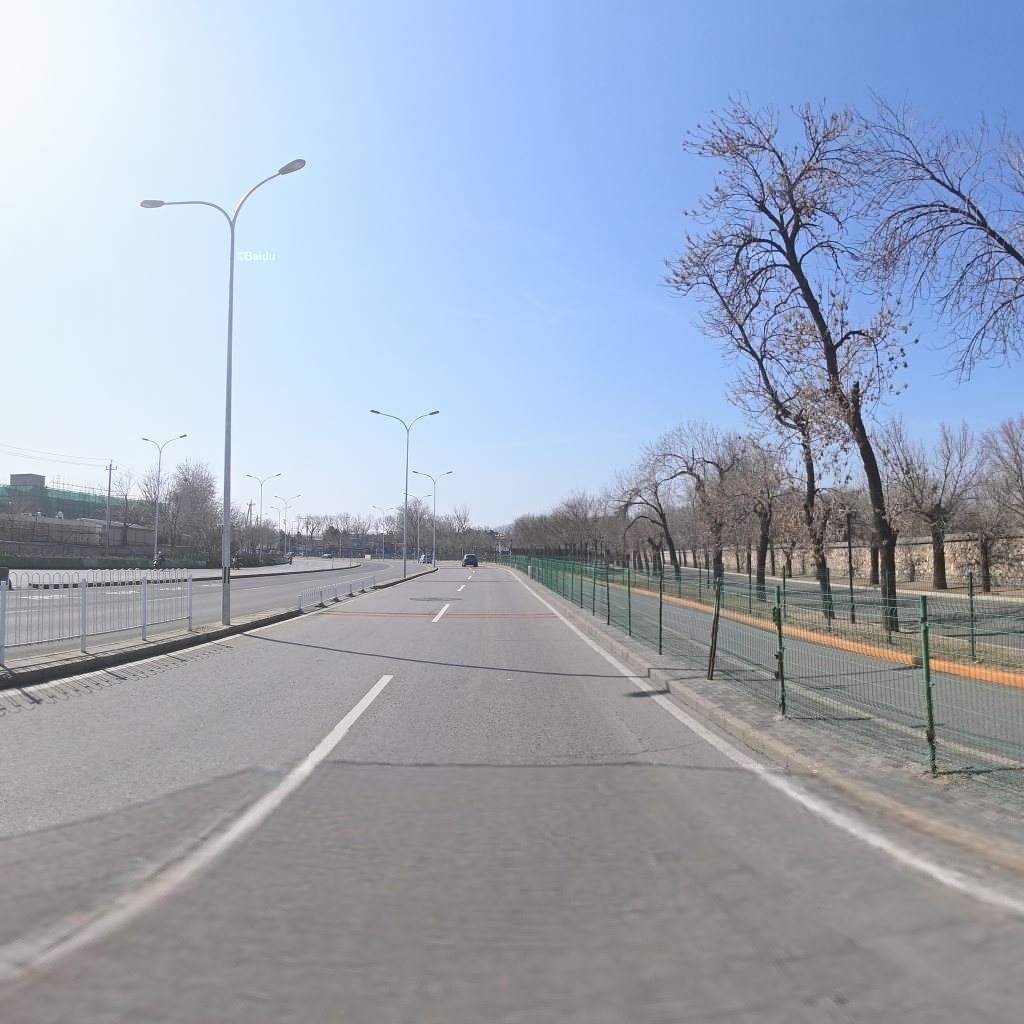
Region: Haidian
Road damage annotations: transverse crack